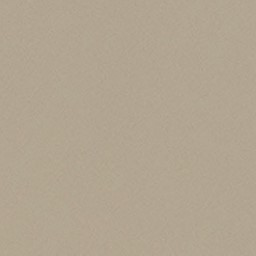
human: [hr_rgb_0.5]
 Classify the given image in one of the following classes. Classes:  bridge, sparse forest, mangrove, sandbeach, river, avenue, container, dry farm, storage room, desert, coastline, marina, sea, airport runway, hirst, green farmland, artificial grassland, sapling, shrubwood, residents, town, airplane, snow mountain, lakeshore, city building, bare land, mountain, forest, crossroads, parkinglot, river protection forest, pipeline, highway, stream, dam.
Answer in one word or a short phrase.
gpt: desert